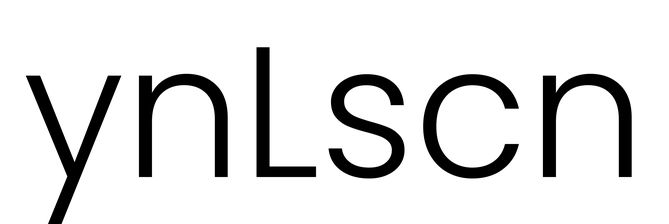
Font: Poppins-Light